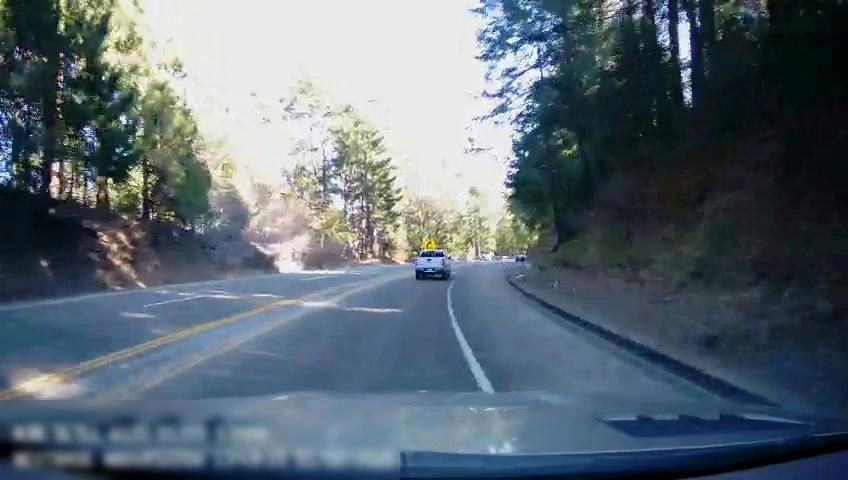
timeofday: Day
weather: Sunny
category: Drivable Space
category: Vehicles | Truck
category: Lanes | Alternate Lane
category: Lanes | Current Lane
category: Lanes | Opposite Lane
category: Lanes | Opposite Lane
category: Lanes | Opposite Lane
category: Lanes | Opposite Lane
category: Traffic | Signs